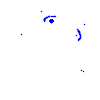
Particle: pion